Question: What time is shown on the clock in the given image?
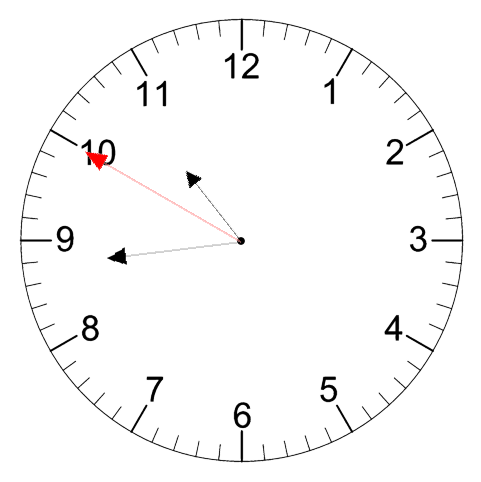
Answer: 10:43:50